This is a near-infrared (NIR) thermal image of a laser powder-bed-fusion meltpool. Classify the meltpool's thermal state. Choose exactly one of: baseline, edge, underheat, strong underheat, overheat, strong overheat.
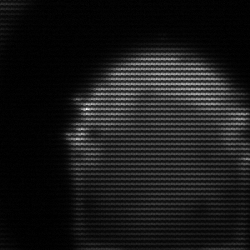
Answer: edge